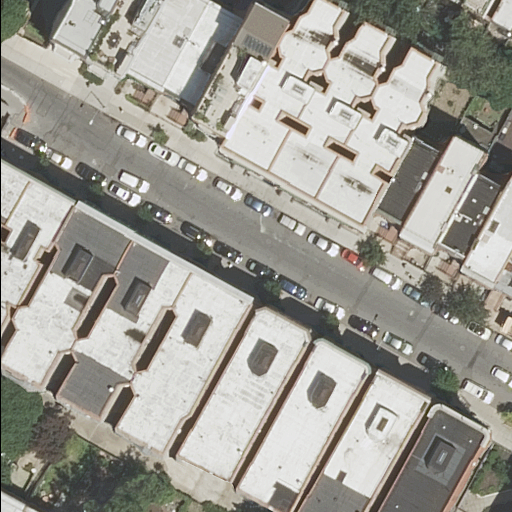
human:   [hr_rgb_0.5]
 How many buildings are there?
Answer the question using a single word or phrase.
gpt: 27

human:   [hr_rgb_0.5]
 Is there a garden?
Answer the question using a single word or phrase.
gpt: yes

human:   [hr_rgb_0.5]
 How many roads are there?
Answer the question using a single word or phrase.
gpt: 1

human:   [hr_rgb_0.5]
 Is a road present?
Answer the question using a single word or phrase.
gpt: yes

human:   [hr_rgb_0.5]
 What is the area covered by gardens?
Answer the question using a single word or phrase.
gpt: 244m2

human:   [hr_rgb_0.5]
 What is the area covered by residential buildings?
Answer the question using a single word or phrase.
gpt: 4180m2

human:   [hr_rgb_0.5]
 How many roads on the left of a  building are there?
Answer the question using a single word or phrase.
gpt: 1

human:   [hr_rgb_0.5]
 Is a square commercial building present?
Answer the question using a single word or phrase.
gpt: no

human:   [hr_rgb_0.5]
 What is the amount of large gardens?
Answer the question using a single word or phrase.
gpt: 0

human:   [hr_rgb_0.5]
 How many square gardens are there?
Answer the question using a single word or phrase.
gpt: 0

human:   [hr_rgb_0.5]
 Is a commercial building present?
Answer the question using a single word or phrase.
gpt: no

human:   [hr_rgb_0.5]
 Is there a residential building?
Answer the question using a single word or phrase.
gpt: yes

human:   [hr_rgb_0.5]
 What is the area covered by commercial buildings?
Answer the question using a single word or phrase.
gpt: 0m2

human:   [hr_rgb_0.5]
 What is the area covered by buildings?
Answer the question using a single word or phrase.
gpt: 4180m2

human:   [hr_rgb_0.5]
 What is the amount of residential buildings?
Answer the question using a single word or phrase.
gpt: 27

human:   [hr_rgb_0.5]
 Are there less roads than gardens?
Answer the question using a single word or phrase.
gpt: no

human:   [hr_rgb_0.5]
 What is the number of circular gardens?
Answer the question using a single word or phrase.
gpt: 0

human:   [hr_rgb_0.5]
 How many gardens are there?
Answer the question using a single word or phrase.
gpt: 1

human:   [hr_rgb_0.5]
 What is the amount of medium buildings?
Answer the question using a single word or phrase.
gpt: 16

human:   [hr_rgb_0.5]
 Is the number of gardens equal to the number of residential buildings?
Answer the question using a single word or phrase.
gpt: no

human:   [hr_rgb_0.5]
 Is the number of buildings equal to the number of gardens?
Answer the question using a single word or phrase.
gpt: no

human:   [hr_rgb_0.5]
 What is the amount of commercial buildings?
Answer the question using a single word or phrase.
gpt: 0

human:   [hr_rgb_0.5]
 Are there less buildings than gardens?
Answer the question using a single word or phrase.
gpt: no

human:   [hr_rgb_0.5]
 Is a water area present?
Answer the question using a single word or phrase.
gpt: no

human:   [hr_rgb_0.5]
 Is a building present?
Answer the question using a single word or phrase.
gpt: yes

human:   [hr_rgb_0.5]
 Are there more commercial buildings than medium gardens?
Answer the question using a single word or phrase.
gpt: no

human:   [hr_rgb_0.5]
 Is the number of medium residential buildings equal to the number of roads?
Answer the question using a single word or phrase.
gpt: no

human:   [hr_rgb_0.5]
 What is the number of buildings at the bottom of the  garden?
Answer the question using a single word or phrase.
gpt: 23

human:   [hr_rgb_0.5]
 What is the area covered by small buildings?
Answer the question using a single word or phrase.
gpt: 405m2

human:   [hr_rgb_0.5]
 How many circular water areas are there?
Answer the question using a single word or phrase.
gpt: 0

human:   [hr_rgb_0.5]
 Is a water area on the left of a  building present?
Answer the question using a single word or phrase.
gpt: no

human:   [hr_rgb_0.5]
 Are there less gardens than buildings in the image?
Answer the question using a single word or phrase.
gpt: yes

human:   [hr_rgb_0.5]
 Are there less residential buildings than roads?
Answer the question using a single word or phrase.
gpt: no

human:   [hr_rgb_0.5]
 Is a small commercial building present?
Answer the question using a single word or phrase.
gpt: no

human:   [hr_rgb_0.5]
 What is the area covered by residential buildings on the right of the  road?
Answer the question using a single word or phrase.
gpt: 1764m2

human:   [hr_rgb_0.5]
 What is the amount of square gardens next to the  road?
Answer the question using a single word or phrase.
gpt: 0

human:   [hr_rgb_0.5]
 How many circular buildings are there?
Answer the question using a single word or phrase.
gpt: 0

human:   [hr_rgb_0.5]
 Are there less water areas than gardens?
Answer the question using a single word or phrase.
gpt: yes

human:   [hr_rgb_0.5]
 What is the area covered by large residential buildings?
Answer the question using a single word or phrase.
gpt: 0m2

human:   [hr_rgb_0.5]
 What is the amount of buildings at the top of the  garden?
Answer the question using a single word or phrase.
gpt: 0

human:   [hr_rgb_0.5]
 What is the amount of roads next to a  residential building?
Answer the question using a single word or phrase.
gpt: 1

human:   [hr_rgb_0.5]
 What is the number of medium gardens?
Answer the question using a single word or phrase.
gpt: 1

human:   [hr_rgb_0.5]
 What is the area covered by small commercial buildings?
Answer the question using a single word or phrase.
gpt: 0m2

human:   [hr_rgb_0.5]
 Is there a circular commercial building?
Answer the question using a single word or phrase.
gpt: no

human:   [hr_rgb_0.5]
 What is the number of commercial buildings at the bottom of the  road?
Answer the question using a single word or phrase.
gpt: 0

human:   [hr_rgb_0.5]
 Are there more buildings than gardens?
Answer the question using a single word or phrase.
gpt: yes

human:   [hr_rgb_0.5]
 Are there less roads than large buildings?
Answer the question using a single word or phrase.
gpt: no

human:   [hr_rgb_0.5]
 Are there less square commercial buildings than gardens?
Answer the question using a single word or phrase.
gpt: yes

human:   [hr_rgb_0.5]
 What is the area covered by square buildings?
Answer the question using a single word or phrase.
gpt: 0m2

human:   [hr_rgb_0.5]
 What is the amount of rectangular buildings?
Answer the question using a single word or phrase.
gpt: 15

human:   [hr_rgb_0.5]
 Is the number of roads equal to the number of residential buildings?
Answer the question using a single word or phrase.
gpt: no

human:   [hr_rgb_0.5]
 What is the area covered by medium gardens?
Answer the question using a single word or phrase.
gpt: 244m2

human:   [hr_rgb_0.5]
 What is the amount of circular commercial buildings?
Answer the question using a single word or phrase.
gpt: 0

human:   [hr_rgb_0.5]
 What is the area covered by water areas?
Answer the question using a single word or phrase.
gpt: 0m2

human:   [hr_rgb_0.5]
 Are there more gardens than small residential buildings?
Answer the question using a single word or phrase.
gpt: no

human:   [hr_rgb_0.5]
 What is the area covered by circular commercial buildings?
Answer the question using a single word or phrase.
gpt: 0m2

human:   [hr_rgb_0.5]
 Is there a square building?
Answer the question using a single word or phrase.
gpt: no

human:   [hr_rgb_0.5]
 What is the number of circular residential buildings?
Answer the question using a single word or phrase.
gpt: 0

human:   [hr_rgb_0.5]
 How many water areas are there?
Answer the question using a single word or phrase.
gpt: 0

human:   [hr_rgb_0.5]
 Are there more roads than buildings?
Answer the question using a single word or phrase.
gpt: no

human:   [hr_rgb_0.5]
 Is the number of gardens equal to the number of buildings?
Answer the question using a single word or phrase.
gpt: no

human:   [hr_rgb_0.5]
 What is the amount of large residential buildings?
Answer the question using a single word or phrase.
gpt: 0

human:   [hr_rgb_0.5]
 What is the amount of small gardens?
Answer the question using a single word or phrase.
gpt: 0

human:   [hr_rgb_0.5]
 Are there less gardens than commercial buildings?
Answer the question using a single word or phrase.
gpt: no